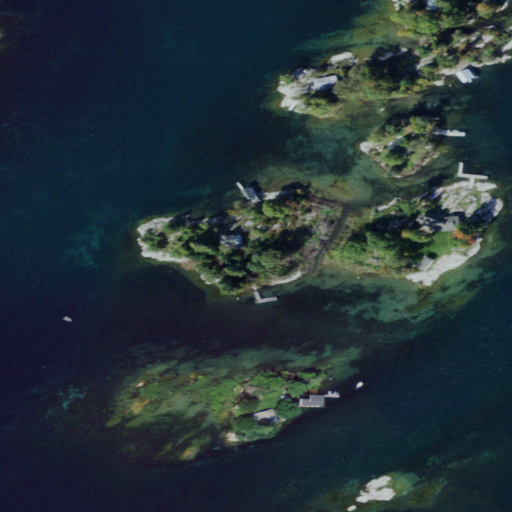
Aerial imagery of island in New York named Orient Island containing open water, shrub, grassland, medium intensity development, open development, low intensity development, and herbaceous wetlands